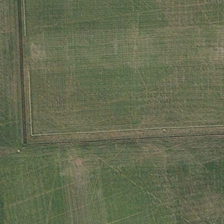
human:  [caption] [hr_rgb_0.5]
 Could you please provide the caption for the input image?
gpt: we can see straight fold dirt road separates this green meadow .

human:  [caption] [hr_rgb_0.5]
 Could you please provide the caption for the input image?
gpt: a right angle is placed on the meadow with vertical stripes .

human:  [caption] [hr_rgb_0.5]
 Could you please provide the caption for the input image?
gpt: an orthogonal track separates the meadow to two parts .

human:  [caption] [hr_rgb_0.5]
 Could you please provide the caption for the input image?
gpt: a right angle is placed on the meadow with vertical stripes .

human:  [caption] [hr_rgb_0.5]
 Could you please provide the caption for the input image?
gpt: it is a piece of green meadow .